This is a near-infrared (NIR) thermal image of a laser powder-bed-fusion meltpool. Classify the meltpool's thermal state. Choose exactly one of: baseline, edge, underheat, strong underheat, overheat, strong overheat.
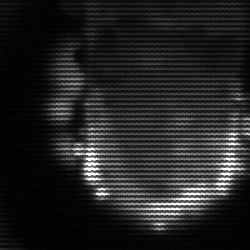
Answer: baseline